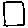
Label: square